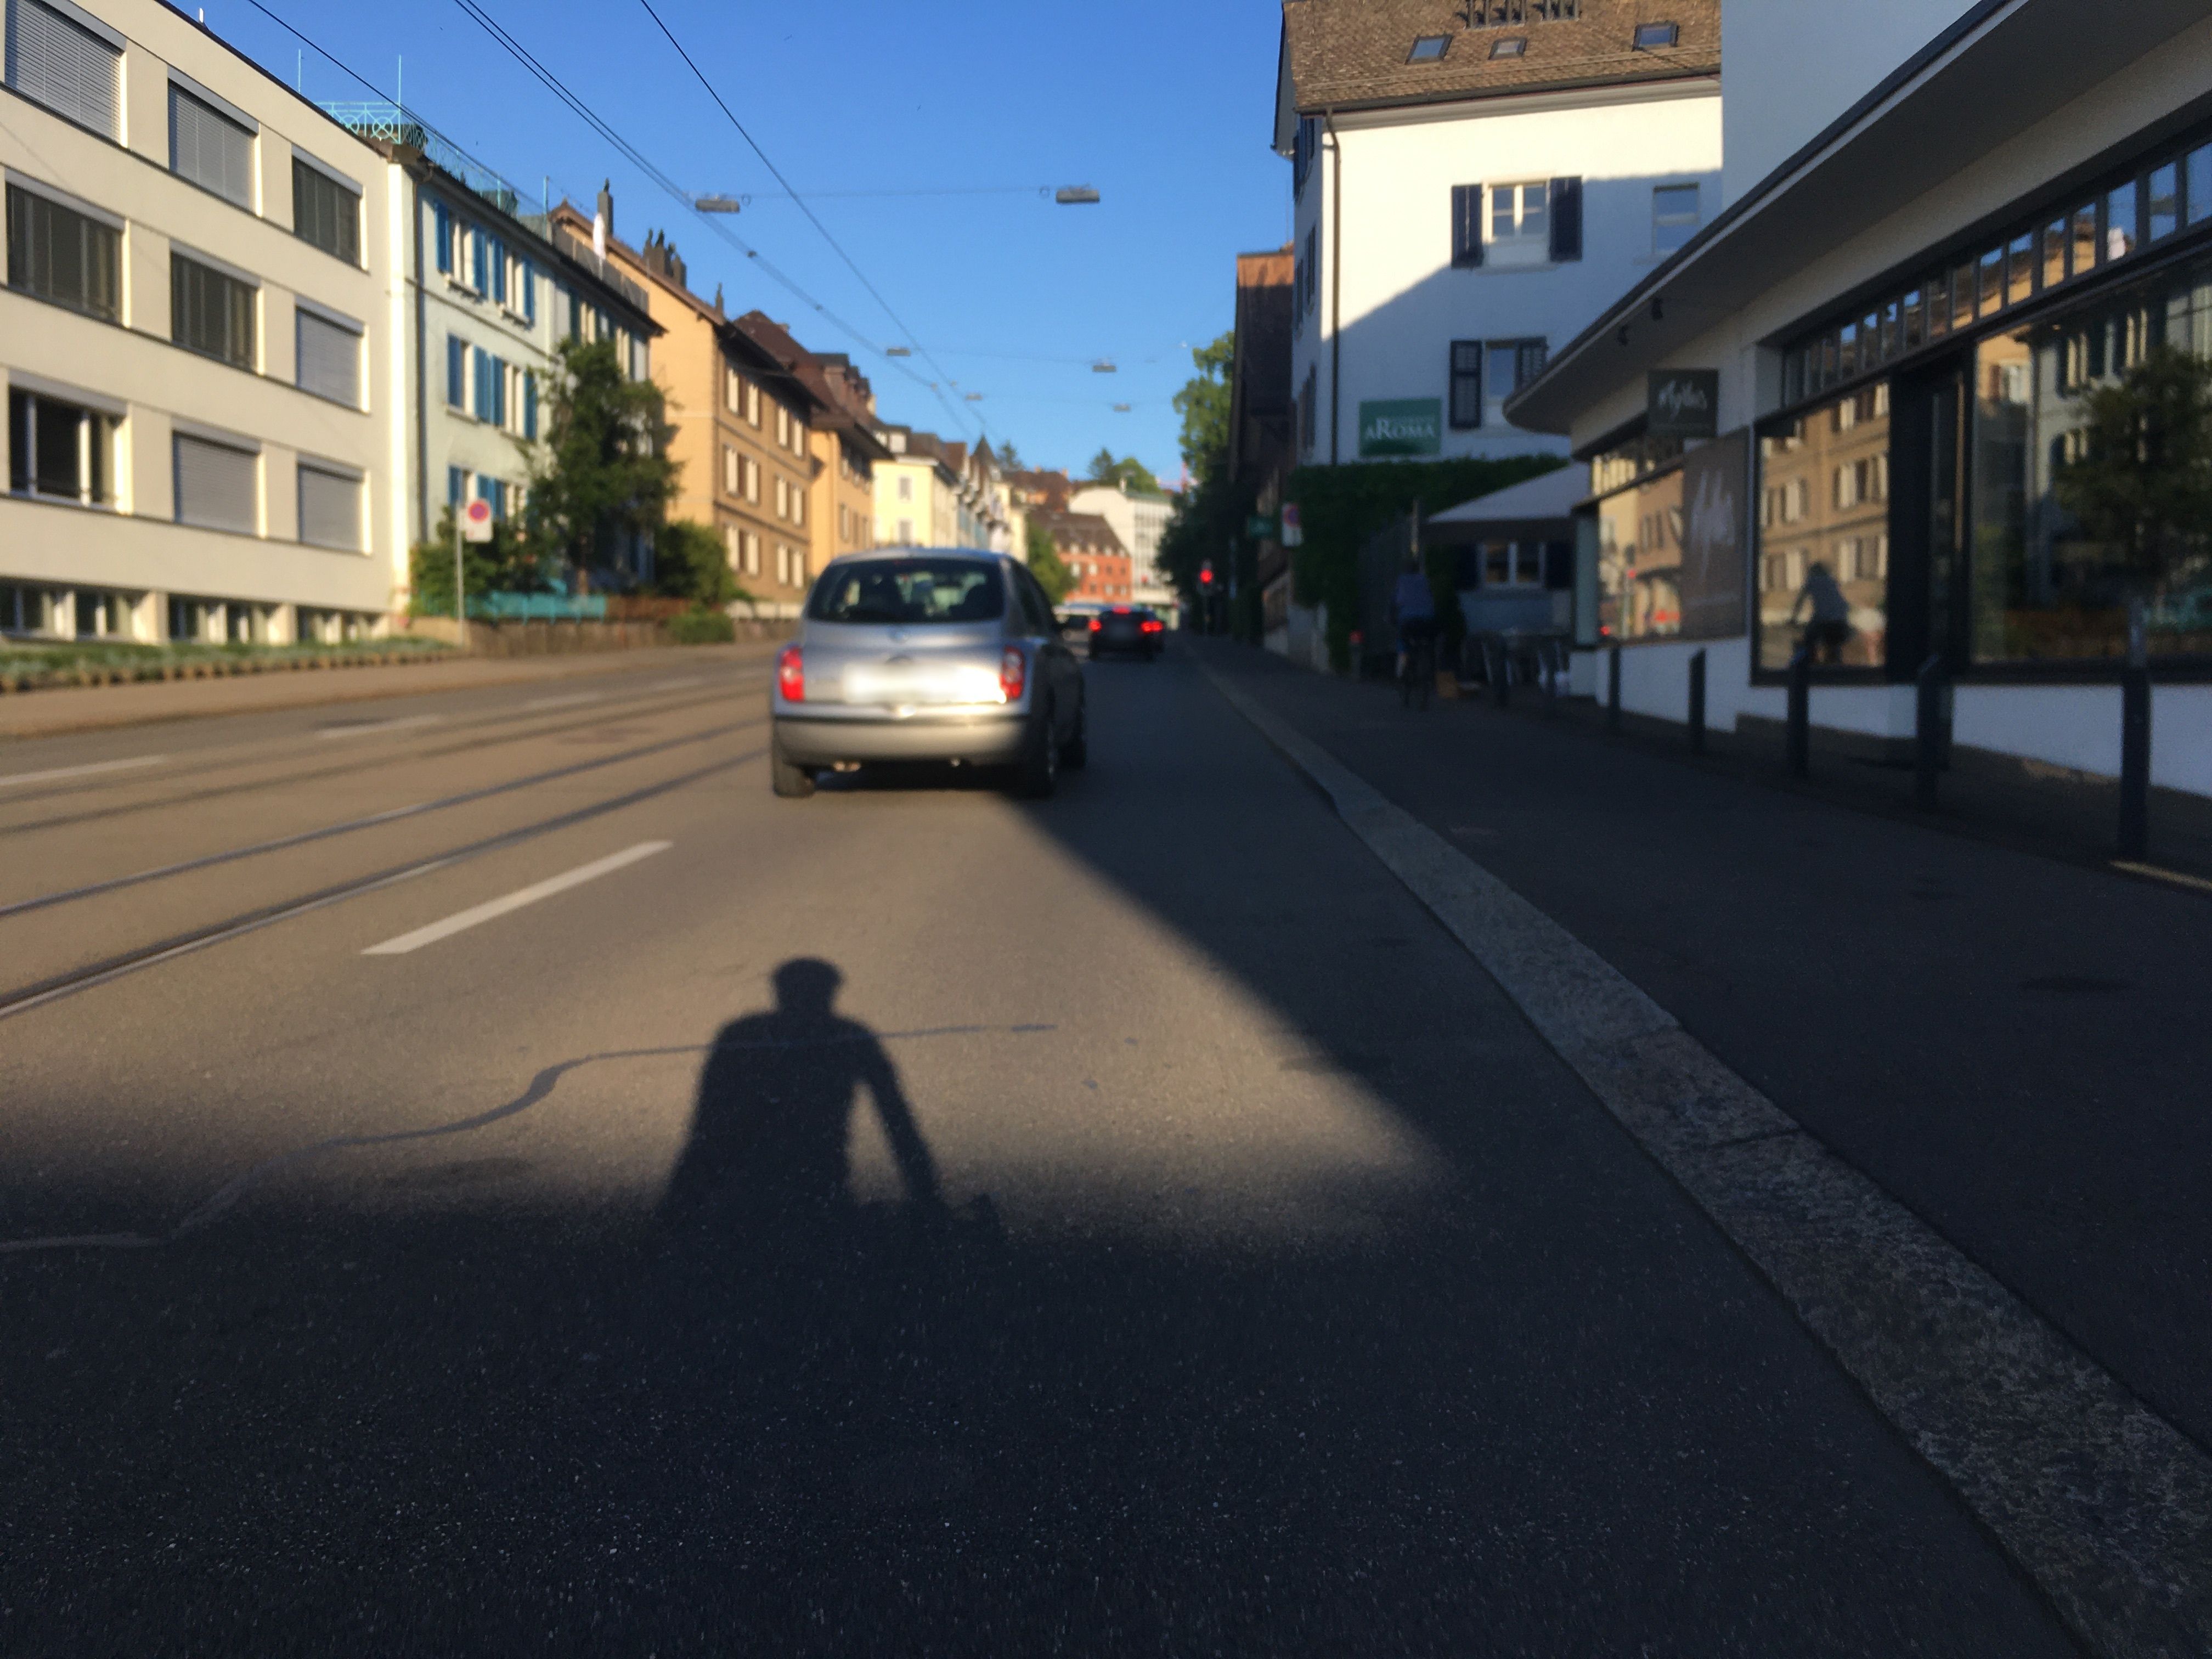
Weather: clear
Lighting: day
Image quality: good
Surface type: driving surface
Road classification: service
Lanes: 4
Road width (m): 12
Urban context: urban centre
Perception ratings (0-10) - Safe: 2.41, Lively: 8.72, Beautiful: 6.25, Boring: 4.27, Depressing: 2.13, Wealthy: 5.76